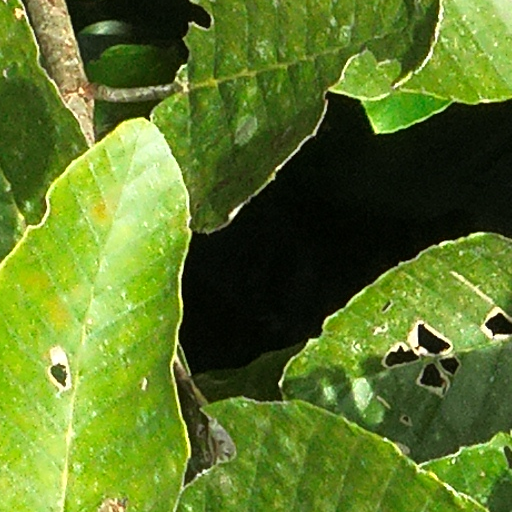
Species: Cavanillesia platanifolia
GBIF accepted scientific name: Cavanillesia platanifolia
Crown area (m\u00b2): 48.459